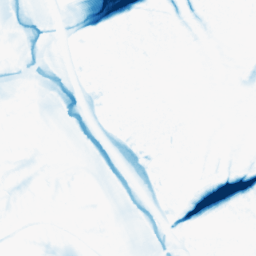
Category: morphological
Decomposition family: morphological
Decomposition parameters: operation: closing
size: 20
Upsampling method: linear_exact
Upsampling parameters: scale: 4
Upsampling scale: 4